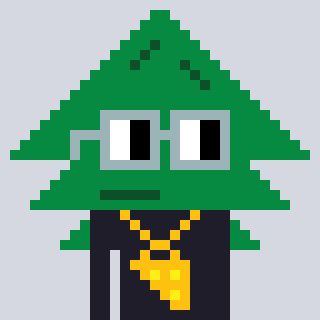
a pixel art character with square dark gray glasses, a fir-shaped head and a grayscale-colored body on a cool background